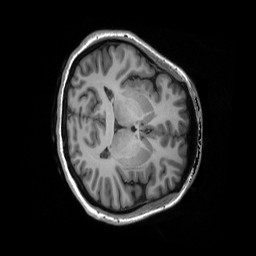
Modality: T1w
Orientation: axial
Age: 26